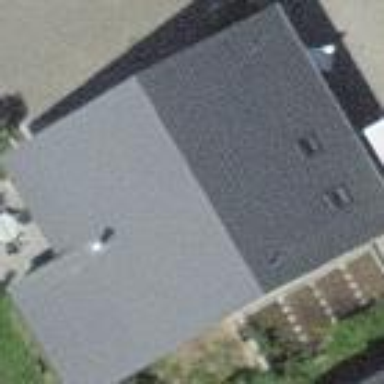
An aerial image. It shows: Building with tiled roof.